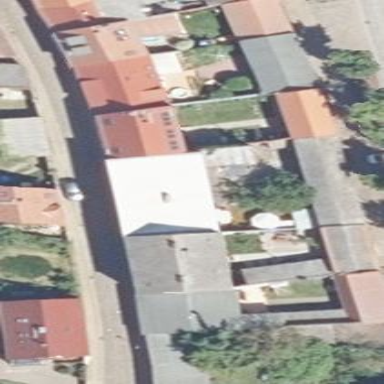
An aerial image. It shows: Residential building.